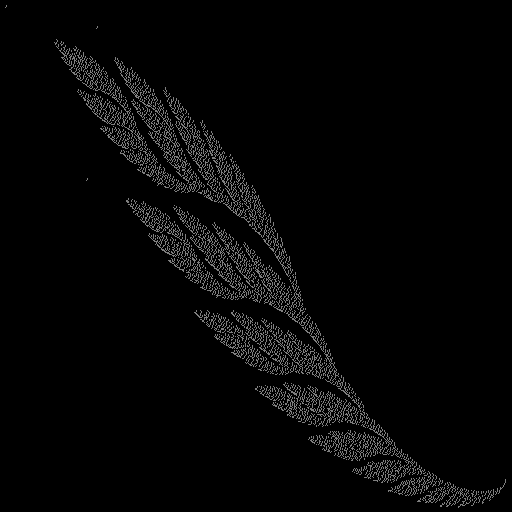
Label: snail